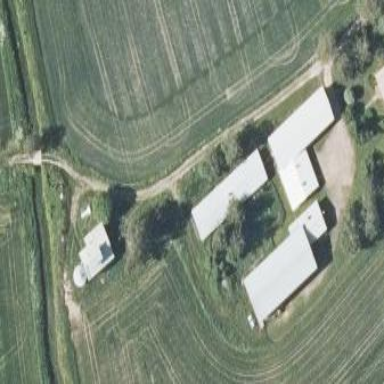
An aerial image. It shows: Farmyard area.